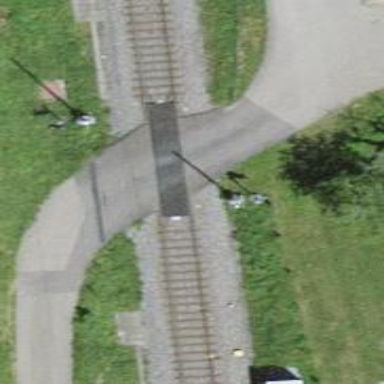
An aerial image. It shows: Railway level crossing.